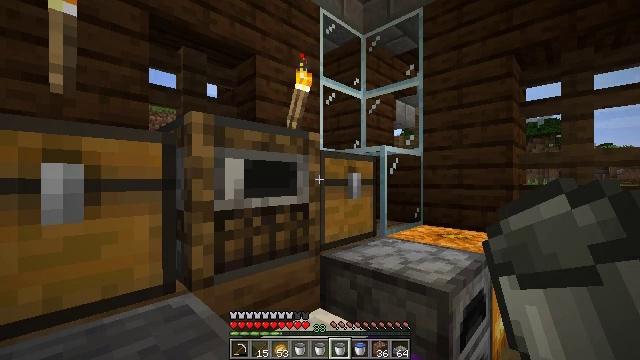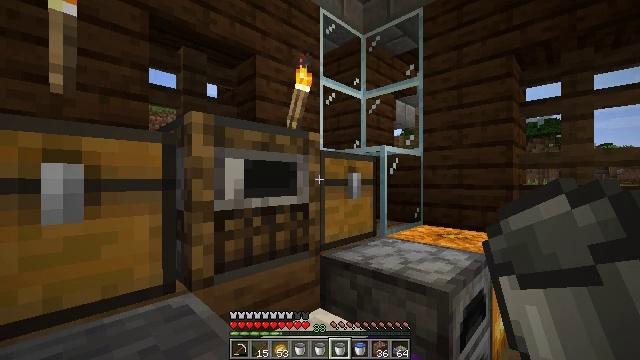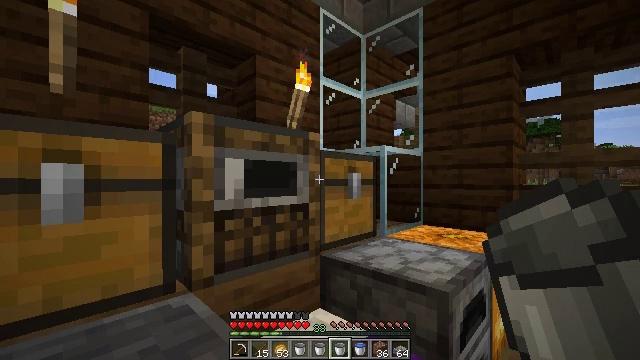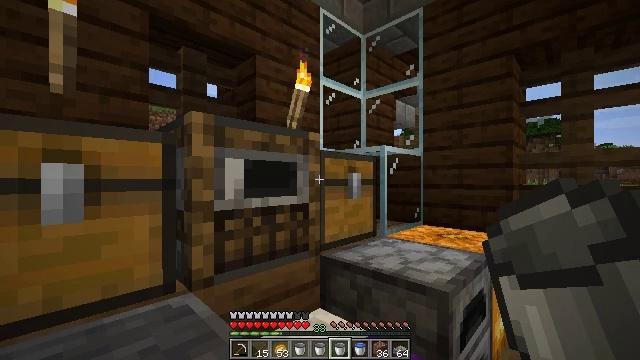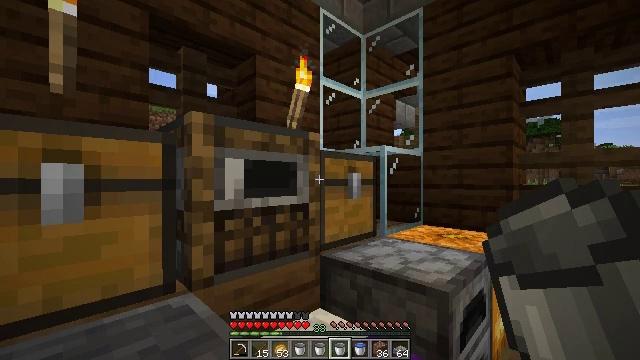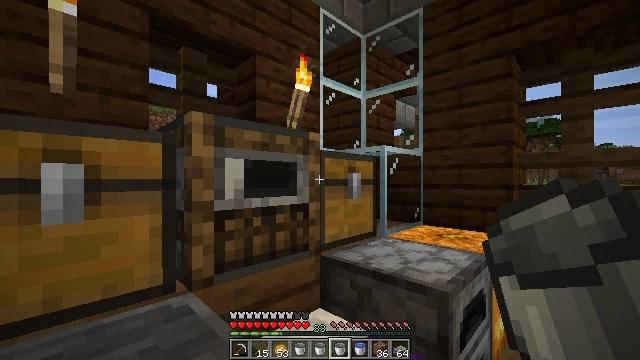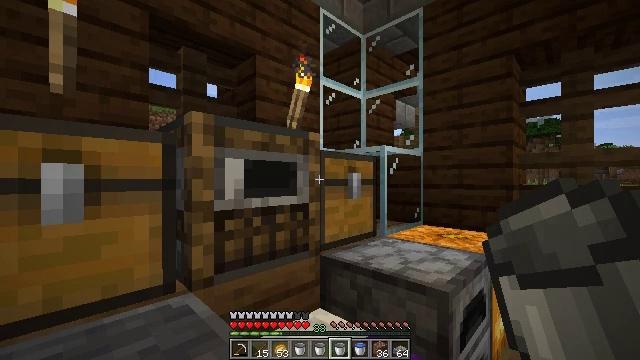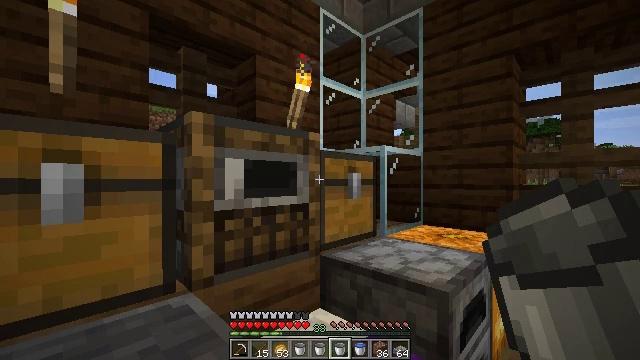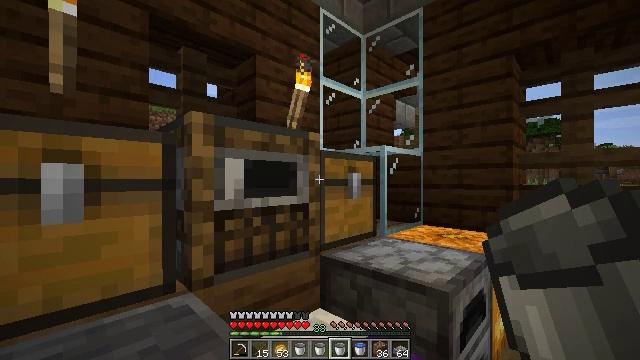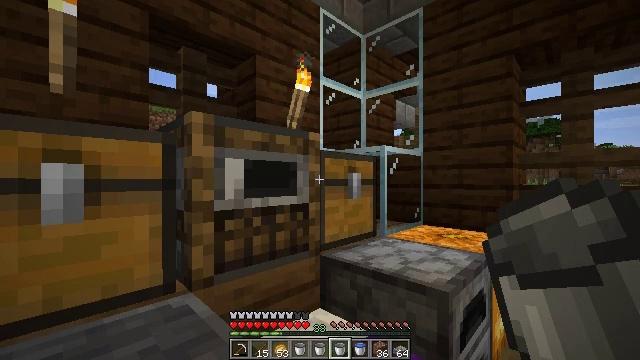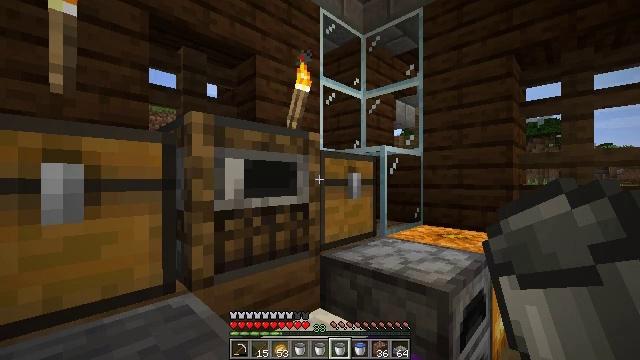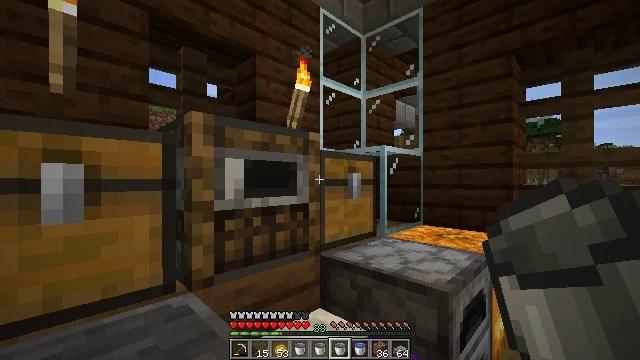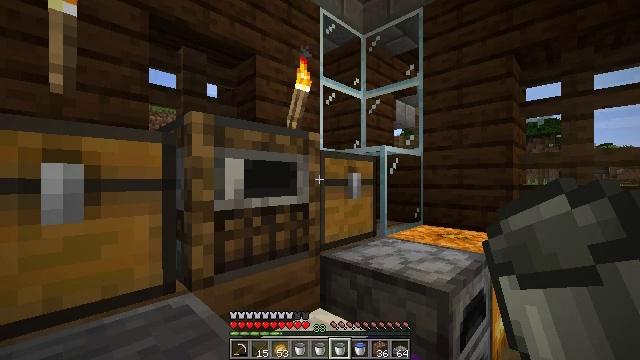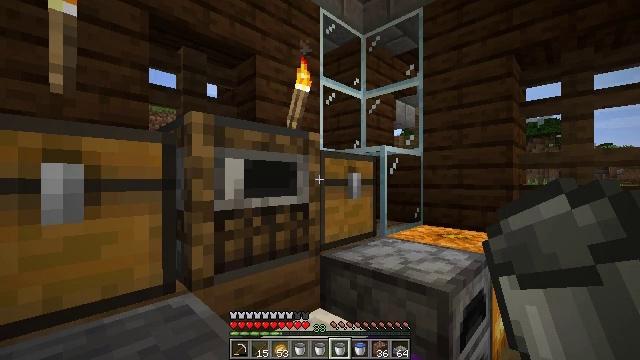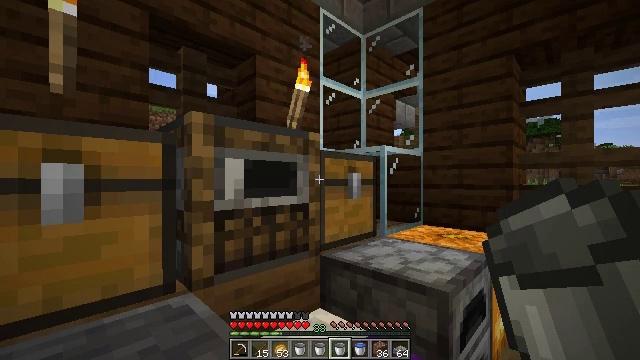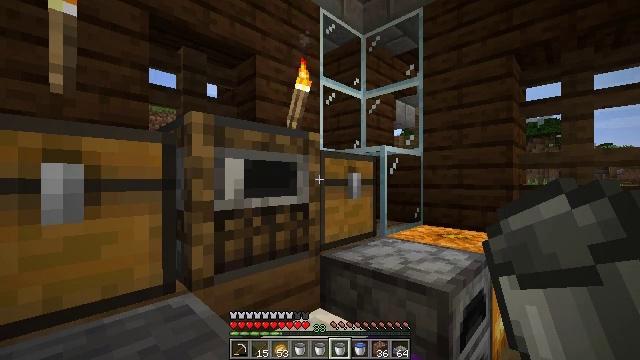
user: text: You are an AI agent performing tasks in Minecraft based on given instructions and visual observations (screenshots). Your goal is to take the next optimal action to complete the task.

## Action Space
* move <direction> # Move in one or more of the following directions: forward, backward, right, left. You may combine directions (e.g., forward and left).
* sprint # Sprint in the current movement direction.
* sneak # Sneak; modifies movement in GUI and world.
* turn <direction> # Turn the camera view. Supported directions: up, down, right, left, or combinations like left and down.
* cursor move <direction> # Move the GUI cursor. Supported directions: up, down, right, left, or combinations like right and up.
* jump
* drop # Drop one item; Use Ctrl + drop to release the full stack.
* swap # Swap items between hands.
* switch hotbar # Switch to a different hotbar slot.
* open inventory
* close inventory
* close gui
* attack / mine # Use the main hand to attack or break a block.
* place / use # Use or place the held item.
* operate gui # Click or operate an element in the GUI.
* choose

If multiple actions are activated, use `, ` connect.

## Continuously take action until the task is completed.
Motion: motion action
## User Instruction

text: Punch the spruce leaves to get saplings.
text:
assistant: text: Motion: no_op
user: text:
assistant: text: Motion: no_op
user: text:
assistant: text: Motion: no_op
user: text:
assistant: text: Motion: no_op
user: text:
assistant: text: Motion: no_op
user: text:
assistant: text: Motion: no_op
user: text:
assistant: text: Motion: no_op
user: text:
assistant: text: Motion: no_op
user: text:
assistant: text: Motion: no_op
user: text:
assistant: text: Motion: no_op
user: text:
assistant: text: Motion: no_op
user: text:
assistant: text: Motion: no_op
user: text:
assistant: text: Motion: no_op
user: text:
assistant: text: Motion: no_op
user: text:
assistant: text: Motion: no_op
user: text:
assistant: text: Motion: no_op
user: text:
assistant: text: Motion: no_op
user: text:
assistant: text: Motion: no_op
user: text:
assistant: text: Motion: no_op
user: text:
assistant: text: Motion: no_op
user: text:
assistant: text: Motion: no_op
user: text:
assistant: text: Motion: no_op
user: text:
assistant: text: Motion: no_op
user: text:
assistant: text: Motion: no_op
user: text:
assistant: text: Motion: no_op
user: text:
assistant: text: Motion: no_op
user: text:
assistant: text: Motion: no_op
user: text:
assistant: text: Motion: no_op
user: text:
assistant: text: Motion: no_op
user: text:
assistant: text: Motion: no_op